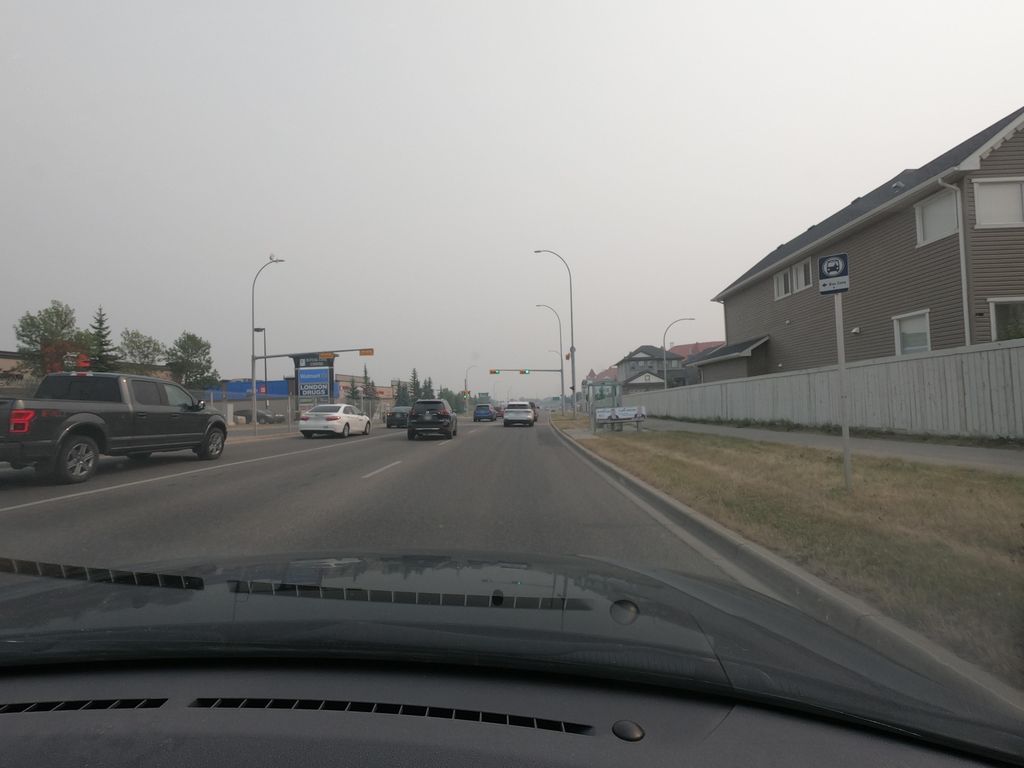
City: calgary